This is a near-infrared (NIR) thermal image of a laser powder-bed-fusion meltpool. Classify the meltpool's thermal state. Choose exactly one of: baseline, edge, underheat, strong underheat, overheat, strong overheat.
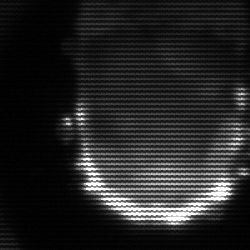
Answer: baseline